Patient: sex M, age 45
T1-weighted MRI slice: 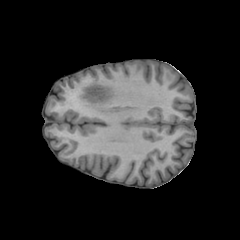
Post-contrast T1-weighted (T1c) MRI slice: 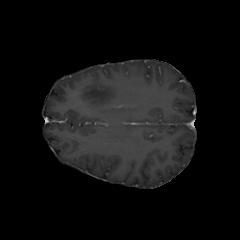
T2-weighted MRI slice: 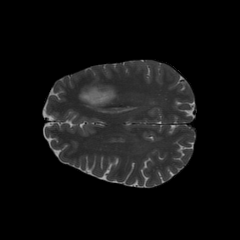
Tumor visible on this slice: yes
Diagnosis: Oligodendroglioma, IDH-mutant, 1p/19q-codeleted
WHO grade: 2